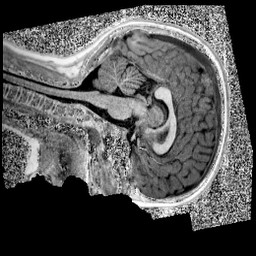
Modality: UNIT1
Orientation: sagittal
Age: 9
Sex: female
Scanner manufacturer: siemens
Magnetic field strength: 3 T
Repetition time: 4 s
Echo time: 0.00299 s